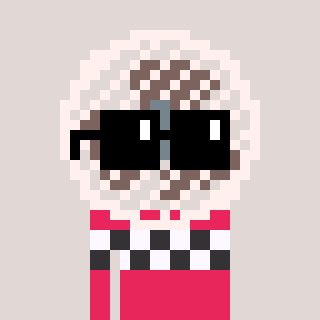
a pixel art character with square black sunglasses, a fan-shaped head and a redpinkish-colored body on a warm background